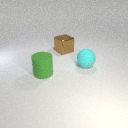
large green rubber cylinder to the left of large brown metal cube